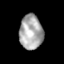
Tissue: skin
Cell type: Epithelial cells
Senescence score: 0.2437
Nuclear area (px): 787
Mean DAPI intensity: 169.638